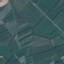
Land use / land cover: PermanentCrop